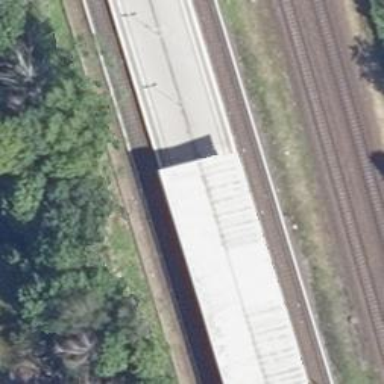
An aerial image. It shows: Platform edge at railway station.